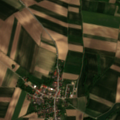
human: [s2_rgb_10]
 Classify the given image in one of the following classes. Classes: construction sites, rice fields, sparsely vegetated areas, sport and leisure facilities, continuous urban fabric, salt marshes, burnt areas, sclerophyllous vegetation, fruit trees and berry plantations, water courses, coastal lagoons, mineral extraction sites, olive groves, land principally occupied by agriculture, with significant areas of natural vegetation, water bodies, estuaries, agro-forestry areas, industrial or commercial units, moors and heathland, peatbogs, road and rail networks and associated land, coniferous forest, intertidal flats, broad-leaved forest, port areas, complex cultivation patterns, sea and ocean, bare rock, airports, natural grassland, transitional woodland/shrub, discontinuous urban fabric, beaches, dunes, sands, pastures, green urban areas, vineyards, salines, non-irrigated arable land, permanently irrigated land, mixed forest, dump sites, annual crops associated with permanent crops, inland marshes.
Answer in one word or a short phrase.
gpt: discontinuous urban fabric, non-irrigated arable land, complex cultivation patterns